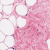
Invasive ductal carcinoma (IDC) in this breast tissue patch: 0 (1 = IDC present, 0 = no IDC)